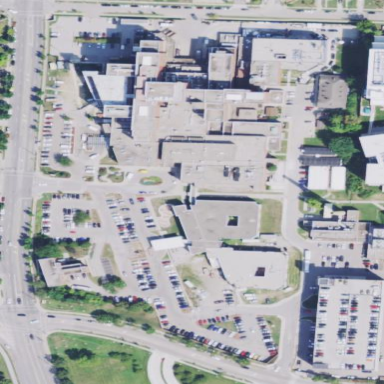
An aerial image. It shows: Healthcare facility identified as hospital.